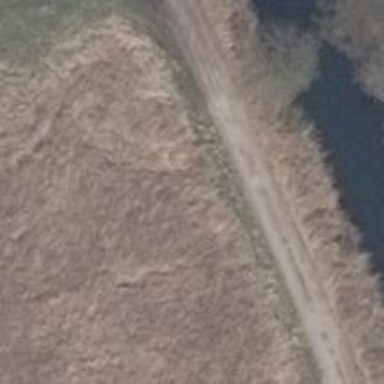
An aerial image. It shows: Sandy track with grade 4 tracktype.